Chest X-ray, AP view. Patient: 55 years old, sex F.
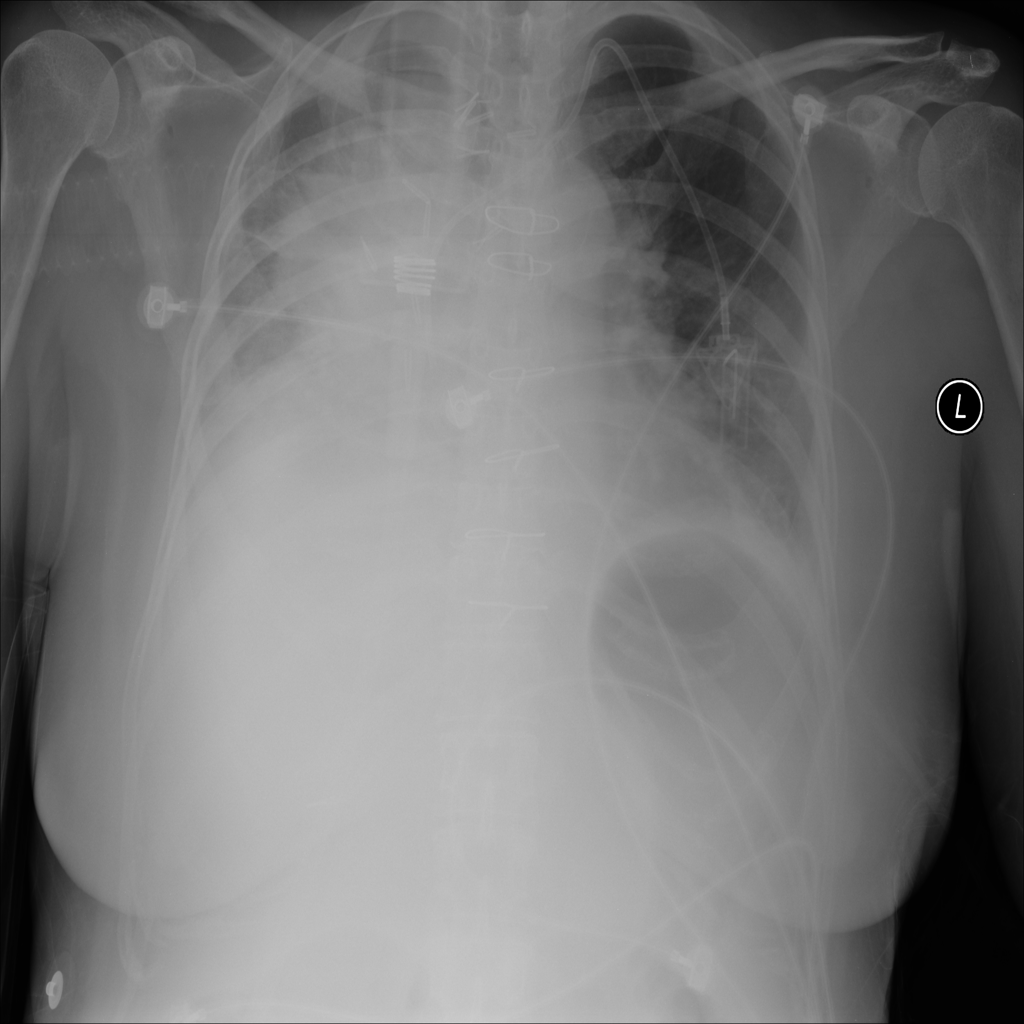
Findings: No Finding